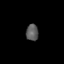
Tissue: skin
Cell type: Epithelial cells
Senescence score: 0.2851
Nuclear area (px): 201
Mean DAPI intensity: 89.741